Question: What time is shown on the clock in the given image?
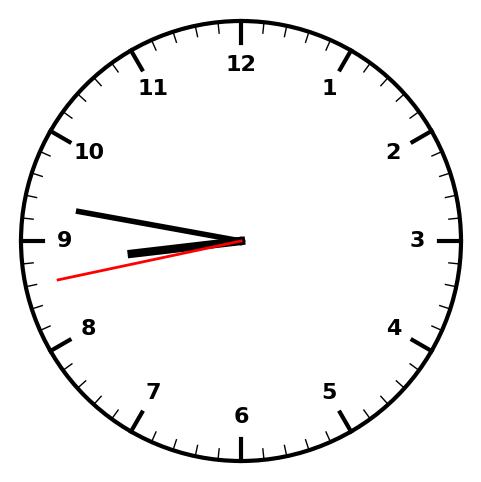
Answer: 08:46:43